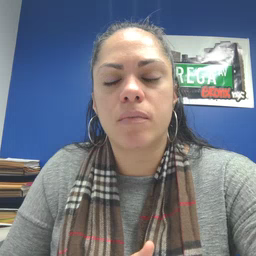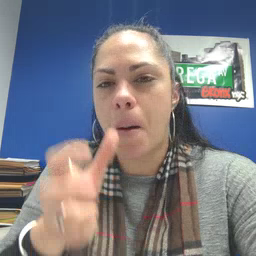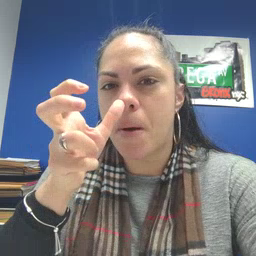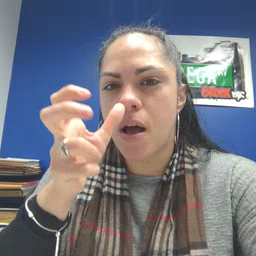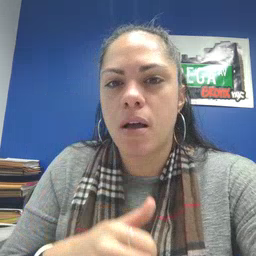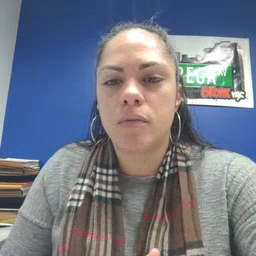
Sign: bug